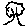
Label: tree